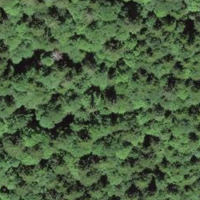
EUNIS habitat code: 41
Species observed at this site:
Stachys sylvatica